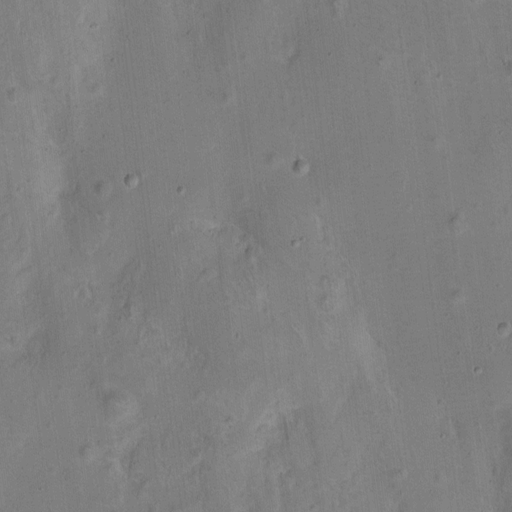
Classes present: Background